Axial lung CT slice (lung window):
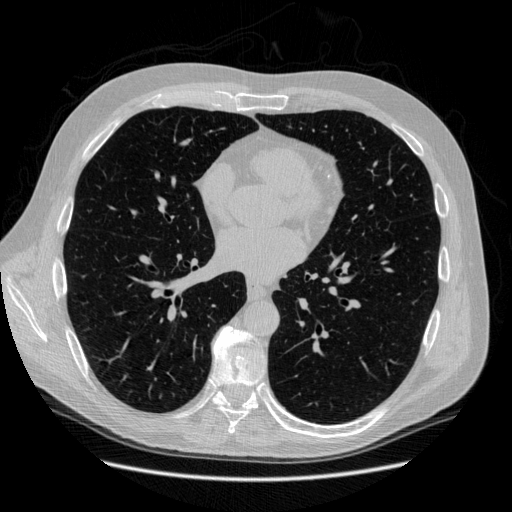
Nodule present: no